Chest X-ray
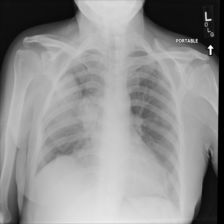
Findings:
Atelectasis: negative
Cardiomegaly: negative
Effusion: negative
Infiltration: negative
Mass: negative
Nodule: negative
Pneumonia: negative
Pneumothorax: negative
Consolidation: negative
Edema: negative
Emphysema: negative
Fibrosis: negative
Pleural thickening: negative
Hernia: negative